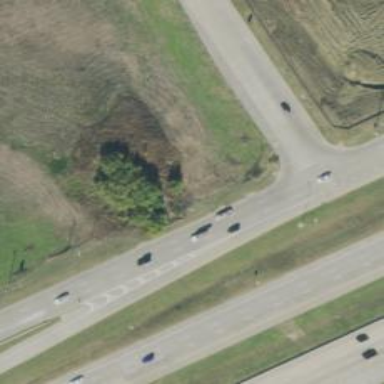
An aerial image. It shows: Secondary road with frontage road alongside.